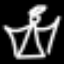
Label: angel